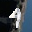
Label: 4